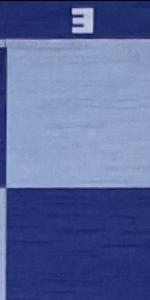
Label: Empty